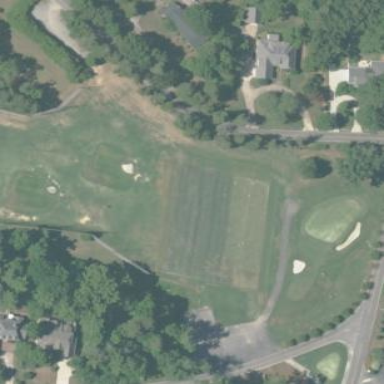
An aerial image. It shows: Grassy area designated as golf tee.